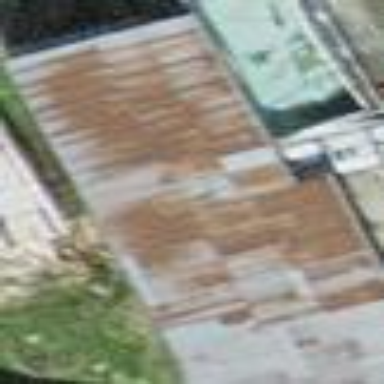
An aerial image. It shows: Rural barn.